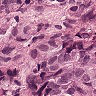
Metastatic tissue present: yes